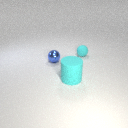
small blue metal sphere behind large cyan rubber cylinder